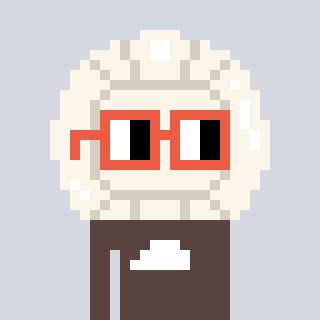
a pixel art character with square orange glasses, a volleyball-shaped head and a darkbrown-colored body on a cool background